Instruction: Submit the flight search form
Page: home
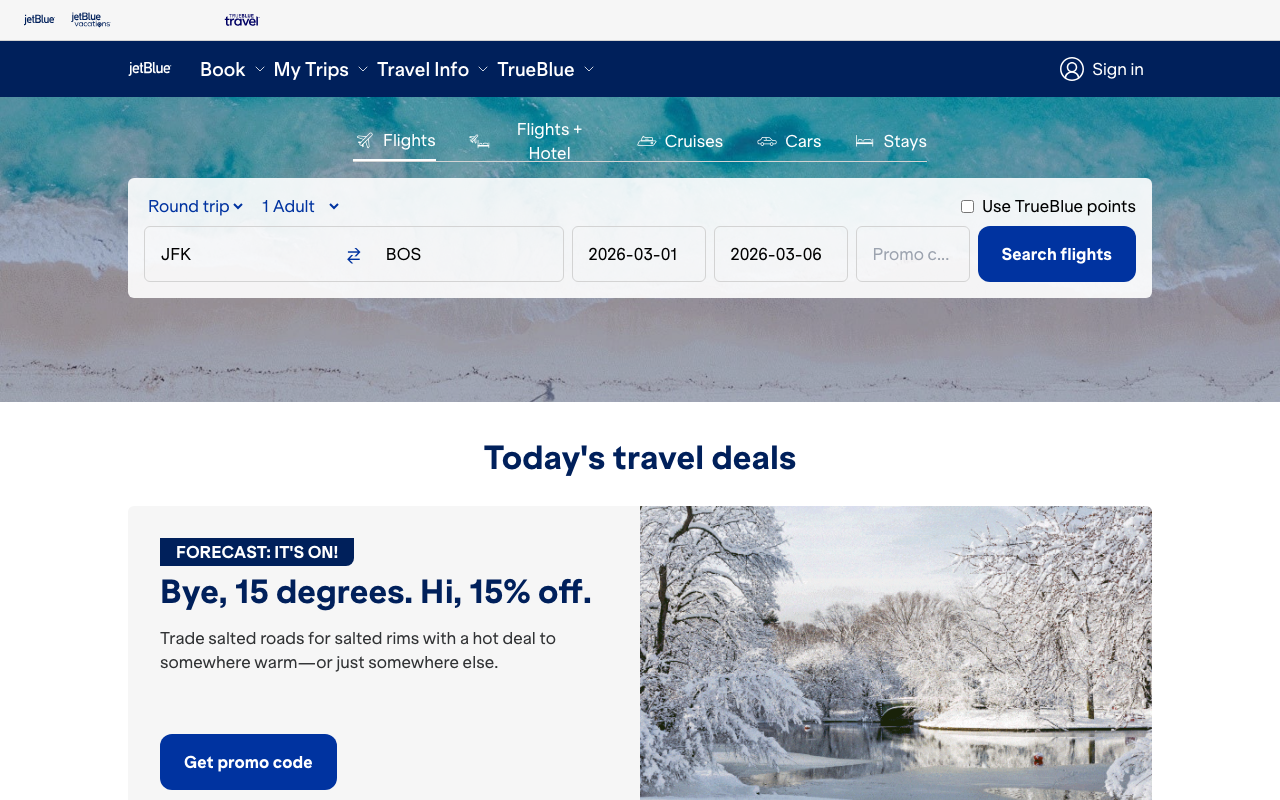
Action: click